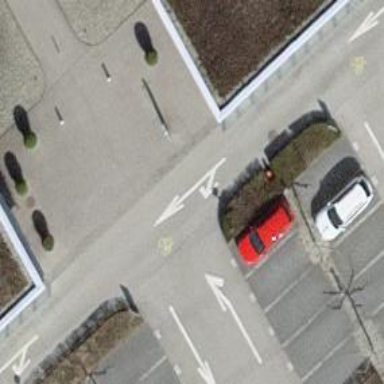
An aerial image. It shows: Pedestrian road.